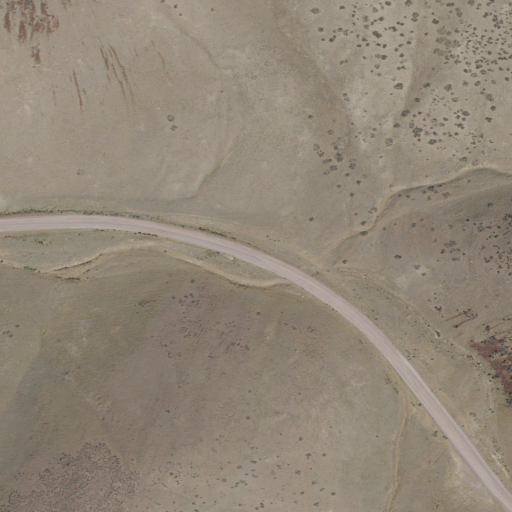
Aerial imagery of gap in Utah named Black Rock Pass containing shrub, open development, and grassland